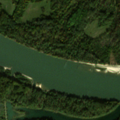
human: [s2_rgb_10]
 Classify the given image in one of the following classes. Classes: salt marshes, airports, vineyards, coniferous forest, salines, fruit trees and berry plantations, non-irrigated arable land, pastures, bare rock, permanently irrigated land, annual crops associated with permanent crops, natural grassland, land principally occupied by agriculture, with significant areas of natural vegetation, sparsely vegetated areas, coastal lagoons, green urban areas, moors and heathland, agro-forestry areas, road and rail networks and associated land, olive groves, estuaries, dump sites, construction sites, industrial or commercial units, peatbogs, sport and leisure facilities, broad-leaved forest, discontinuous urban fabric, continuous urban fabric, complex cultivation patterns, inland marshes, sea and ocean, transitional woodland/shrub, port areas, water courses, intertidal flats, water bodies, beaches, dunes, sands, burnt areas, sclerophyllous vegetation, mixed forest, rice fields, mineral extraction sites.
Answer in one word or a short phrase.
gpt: pastures, broad-leaved forest, water courses